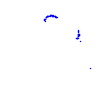
Particle: kaon